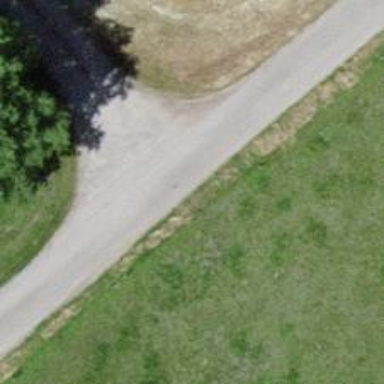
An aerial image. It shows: Well-maintained track road of grade 1.